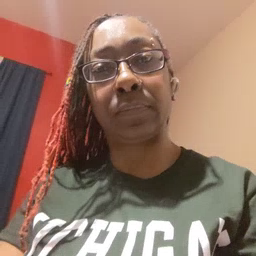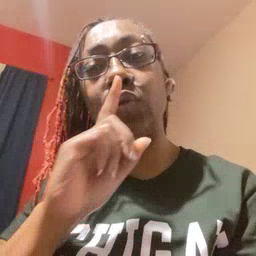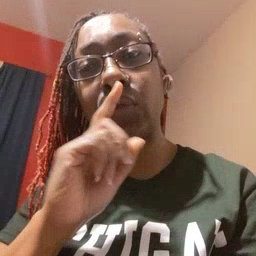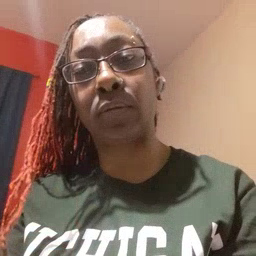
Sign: shhh